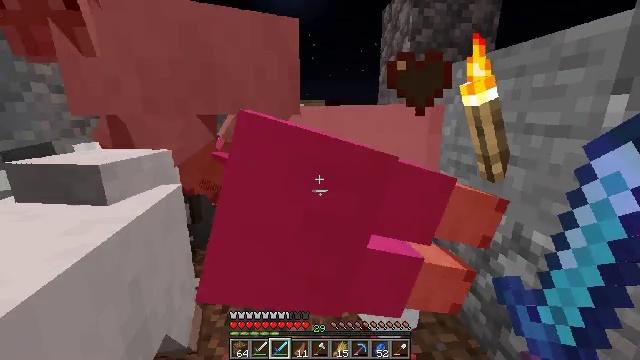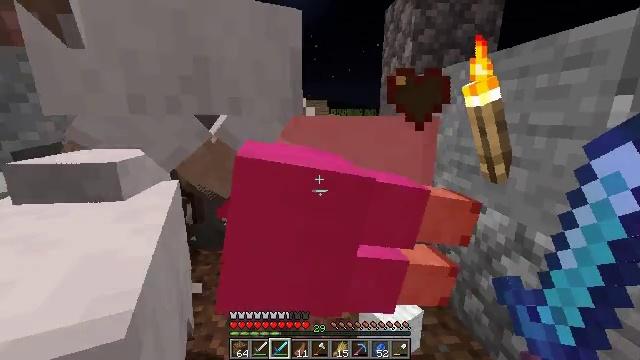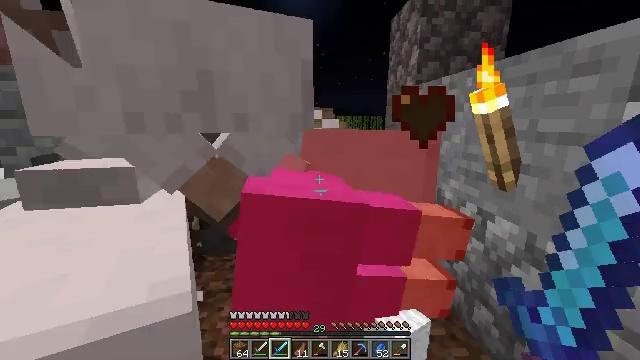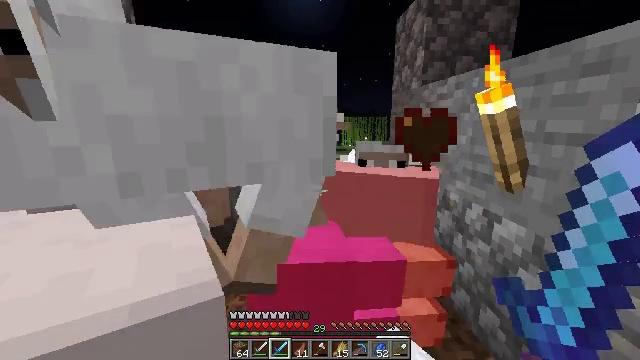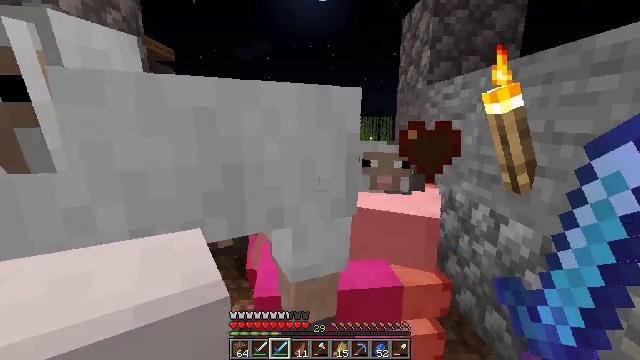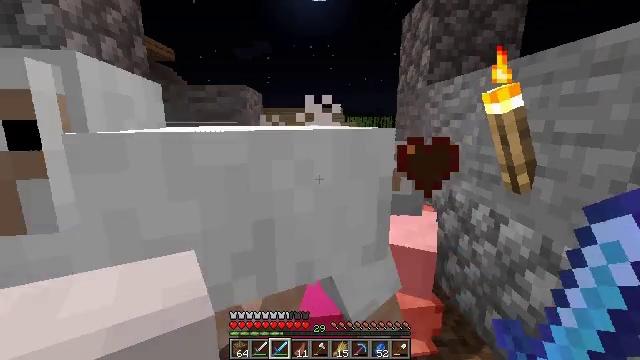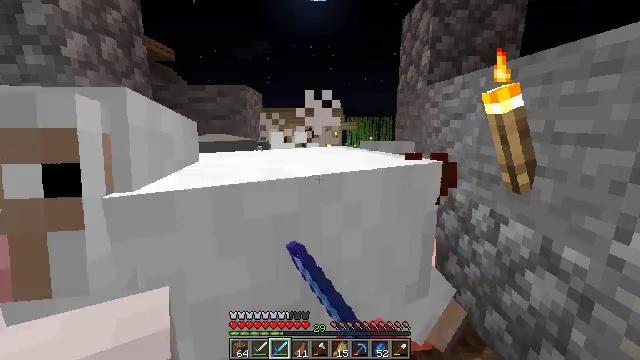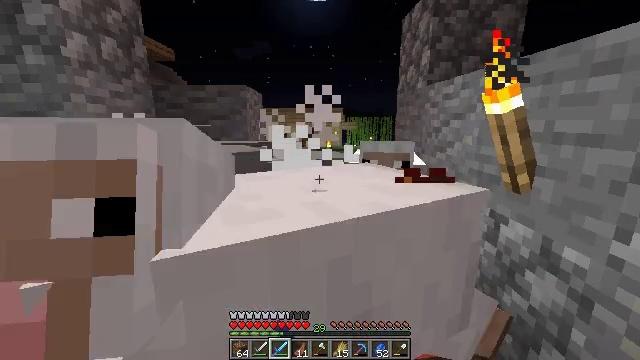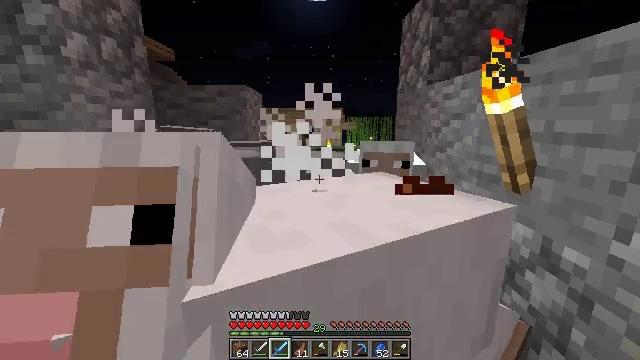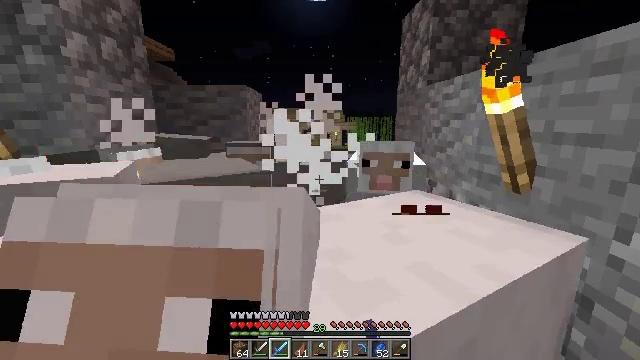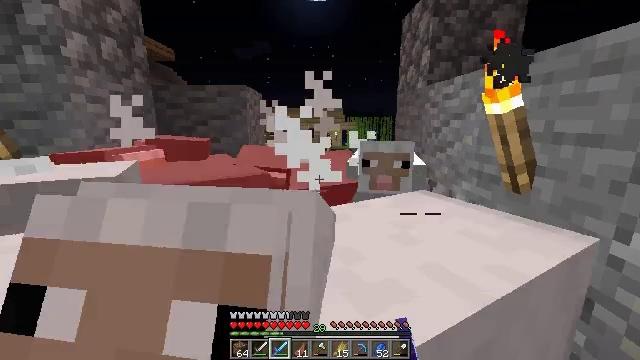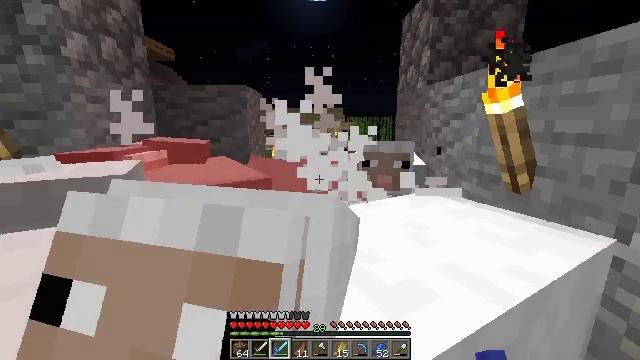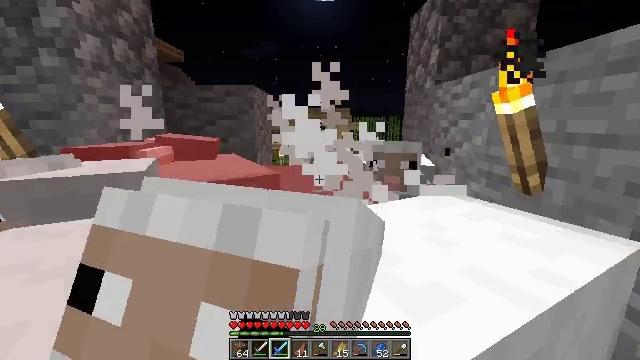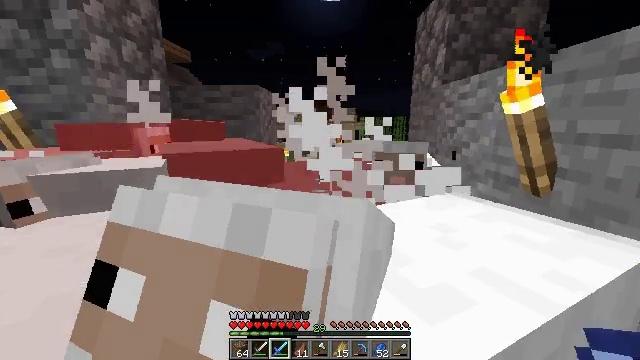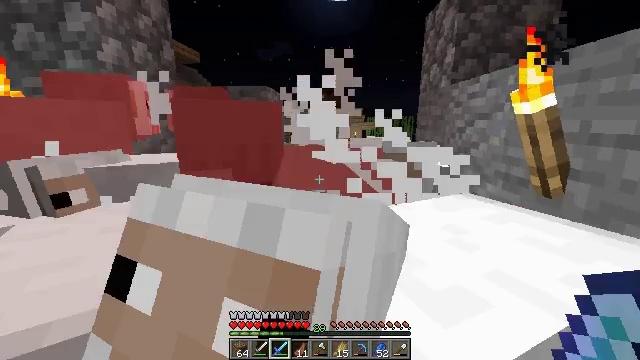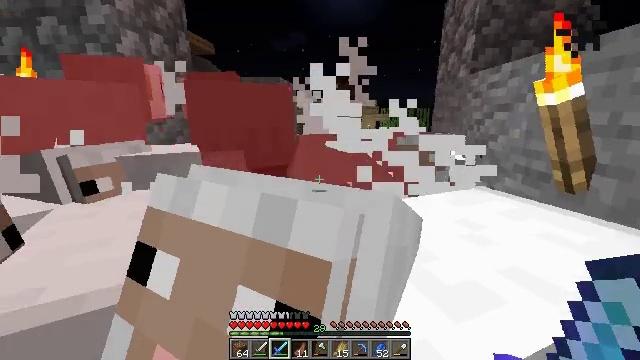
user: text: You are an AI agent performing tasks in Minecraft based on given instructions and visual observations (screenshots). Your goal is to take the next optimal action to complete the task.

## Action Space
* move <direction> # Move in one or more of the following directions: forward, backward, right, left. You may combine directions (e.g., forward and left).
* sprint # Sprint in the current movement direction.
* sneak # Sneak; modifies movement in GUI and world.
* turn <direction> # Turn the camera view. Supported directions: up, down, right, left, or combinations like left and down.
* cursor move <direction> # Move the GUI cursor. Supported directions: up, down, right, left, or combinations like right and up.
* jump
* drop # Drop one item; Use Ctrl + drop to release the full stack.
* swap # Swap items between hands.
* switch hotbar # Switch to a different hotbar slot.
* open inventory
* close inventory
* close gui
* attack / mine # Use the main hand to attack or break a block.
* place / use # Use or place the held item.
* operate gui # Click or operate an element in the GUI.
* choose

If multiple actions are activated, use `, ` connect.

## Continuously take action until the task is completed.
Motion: motion action
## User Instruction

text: Hunt a sheep.
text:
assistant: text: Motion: no_op
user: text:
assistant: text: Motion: turn left and up
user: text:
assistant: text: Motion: turn left
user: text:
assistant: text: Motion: turn left
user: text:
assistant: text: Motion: attack / mine
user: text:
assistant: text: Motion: attack / mine
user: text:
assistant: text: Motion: attack / mine
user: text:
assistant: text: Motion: no_op
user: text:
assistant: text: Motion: no_op
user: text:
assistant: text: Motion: no_op
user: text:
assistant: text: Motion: no_op
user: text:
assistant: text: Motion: turn left
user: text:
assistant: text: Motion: turn left
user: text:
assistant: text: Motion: turn left
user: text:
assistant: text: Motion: turn left and down
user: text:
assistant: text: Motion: turn left and down
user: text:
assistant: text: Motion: no_op
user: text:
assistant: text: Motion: no_op
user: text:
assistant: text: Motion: attack / mine
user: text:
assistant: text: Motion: move back, attack / mine
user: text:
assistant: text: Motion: move back, attack / mine
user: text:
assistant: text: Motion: move back
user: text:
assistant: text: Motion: move back
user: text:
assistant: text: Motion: move back
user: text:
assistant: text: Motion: no_op
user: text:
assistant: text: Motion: no_op
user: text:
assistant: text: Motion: no_op
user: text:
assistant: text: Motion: no_op
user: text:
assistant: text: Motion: no_op
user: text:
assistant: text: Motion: no_op